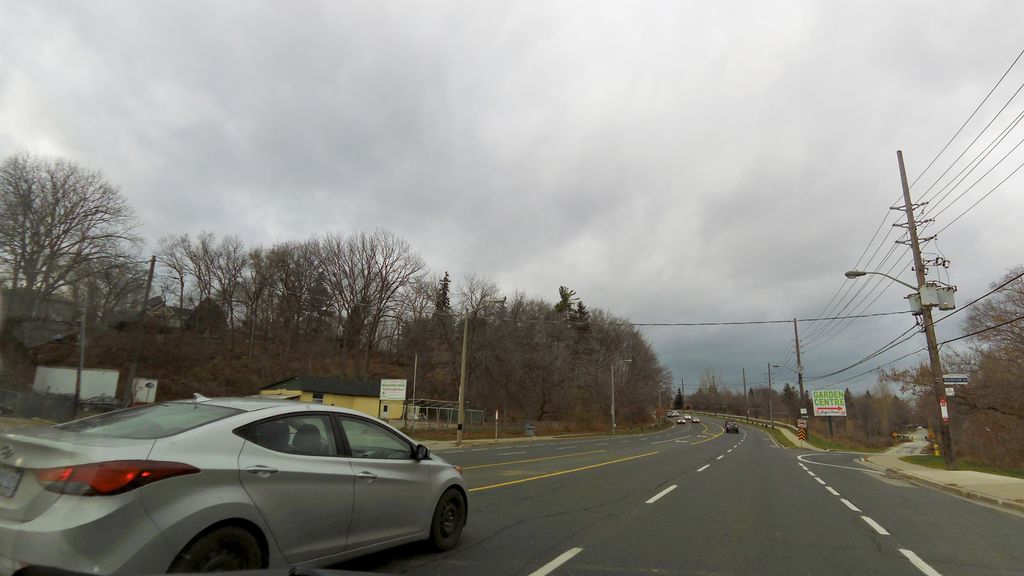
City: toronto